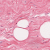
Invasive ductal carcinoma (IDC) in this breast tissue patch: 0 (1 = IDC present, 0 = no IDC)